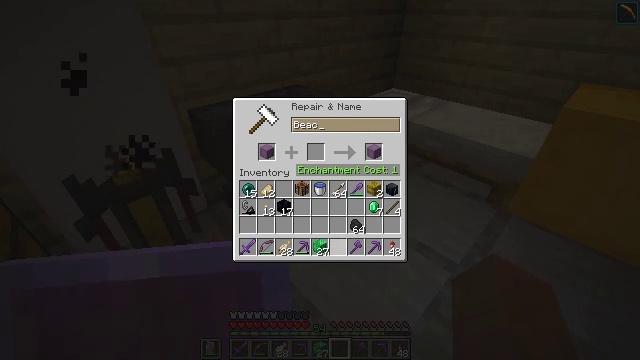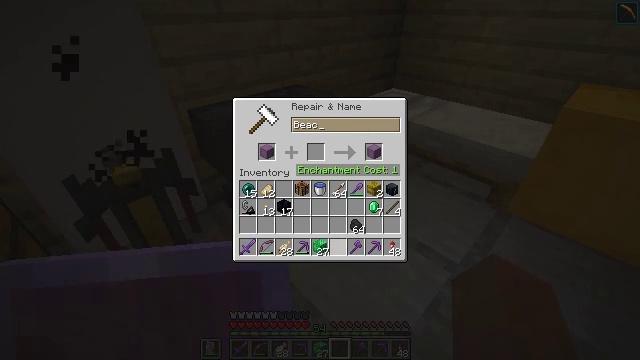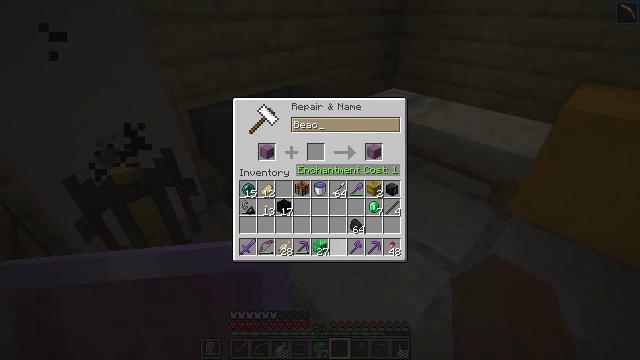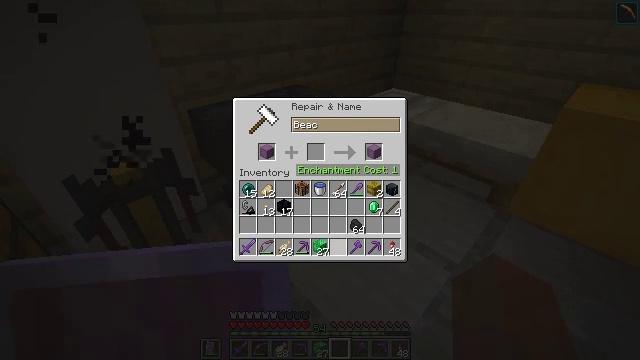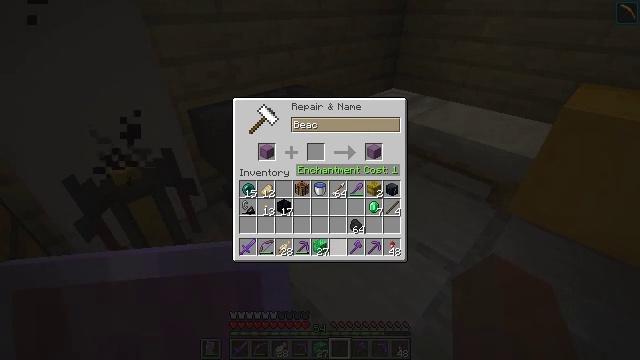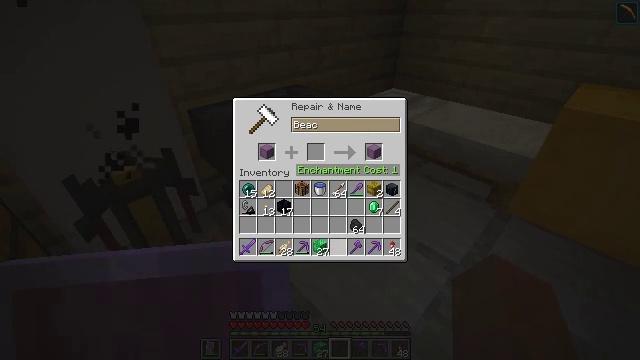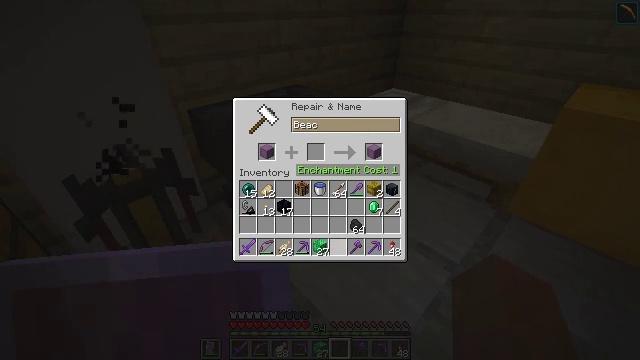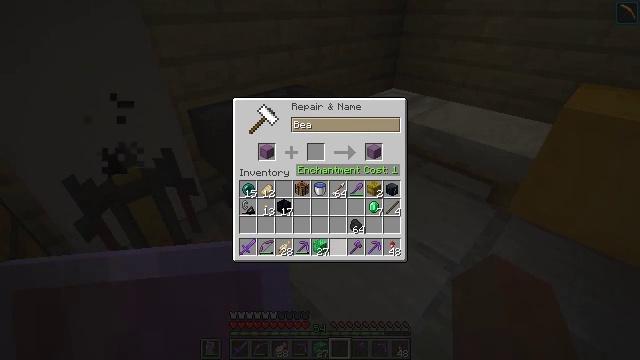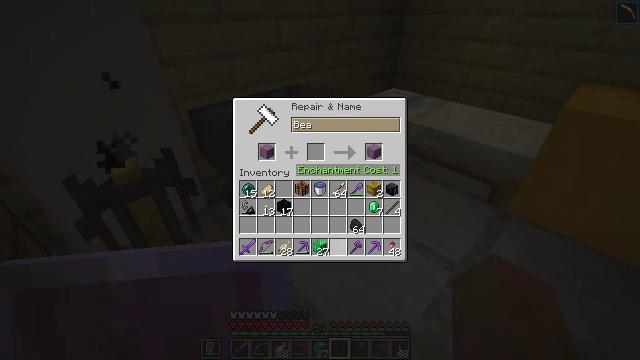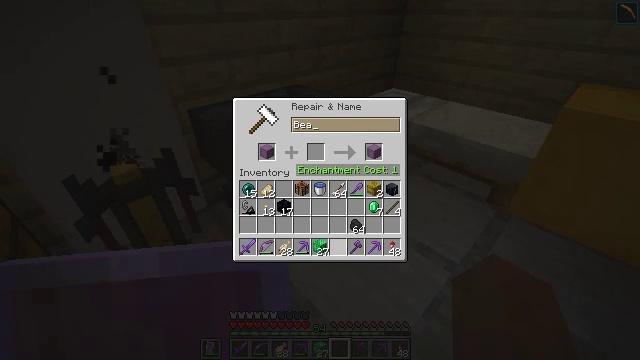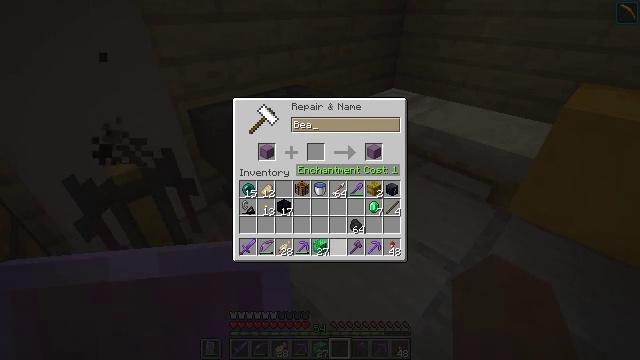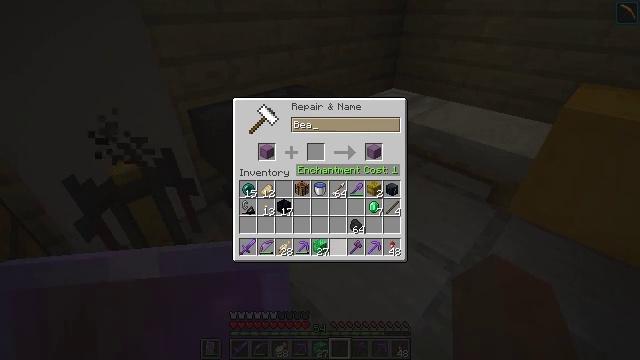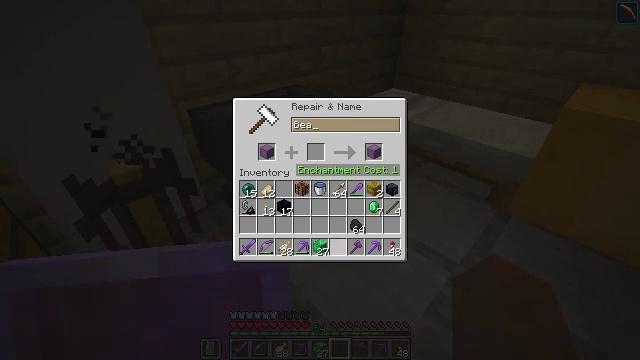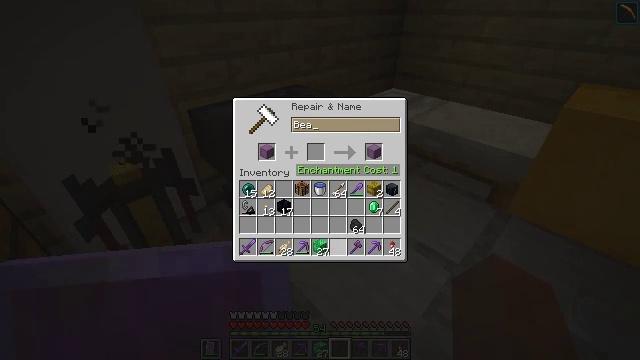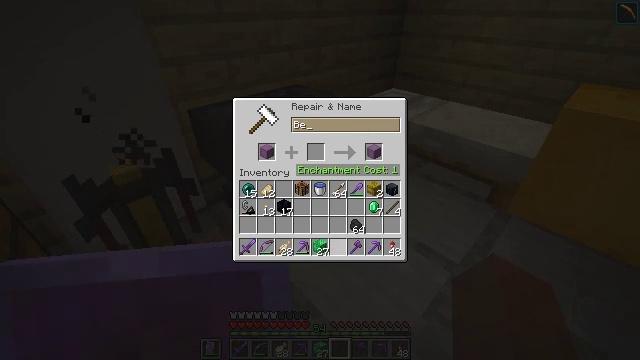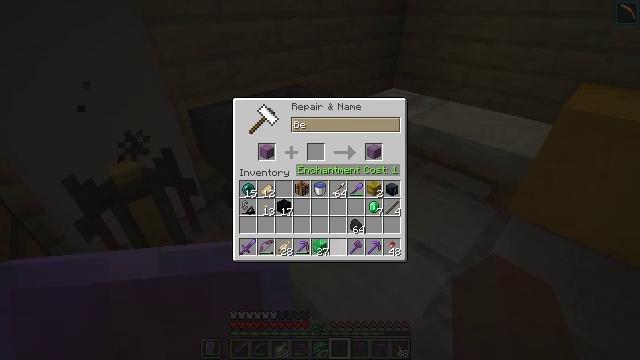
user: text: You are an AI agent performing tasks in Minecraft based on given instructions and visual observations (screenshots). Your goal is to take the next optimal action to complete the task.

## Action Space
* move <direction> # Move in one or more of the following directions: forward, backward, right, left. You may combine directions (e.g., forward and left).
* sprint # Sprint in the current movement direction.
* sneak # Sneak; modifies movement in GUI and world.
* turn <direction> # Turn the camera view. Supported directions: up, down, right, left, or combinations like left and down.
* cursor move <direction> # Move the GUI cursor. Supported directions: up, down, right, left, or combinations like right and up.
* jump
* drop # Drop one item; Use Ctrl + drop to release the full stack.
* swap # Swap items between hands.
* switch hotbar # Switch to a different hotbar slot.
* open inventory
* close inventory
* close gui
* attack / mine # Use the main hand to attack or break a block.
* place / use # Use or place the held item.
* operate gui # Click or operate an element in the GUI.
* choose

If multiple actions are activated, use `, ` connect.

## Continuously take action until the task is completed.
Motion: motion action
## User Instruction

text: craft item lime shulker box
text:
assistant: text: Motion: no_op
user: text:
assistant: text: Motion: no_op
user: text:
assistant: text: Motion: no_op
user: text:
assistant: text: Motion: no_op
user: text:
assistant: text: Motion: no_op
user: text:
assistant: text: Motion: no_op
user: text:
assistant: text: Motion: no_op
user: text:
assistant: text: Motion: no_op
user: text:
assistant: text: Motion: no_op
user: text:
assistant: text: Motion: no_op
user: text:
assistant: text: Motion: no_op
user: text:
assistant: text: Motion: no_op
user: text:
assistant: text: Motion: no_op
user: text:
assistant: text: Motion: no_op
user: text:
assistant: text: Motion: no_op
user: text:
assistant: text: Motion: no_op
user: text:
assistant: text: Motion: no_op
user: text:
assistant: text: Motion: no_op
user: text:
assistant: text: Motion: no_op
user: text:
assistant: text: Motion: no_op
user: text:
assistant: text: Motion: no_op
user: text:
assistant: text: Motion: no_op
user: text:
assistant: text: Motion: no_op
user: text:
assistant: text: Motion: no_op
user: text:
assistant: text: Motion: no_op
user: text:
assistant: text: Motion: no_op
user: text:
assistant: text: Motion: no_op
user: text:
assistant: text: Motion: no_op
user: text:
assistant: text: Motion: sneak
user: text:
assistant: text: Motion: sneak